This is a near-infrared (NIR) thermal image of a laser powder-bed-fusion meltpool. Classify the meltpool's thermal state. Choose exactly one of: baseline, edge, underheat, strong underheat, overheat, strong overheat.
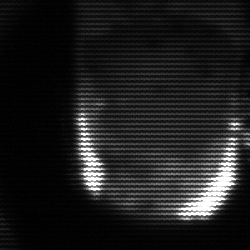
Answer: baseline